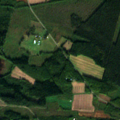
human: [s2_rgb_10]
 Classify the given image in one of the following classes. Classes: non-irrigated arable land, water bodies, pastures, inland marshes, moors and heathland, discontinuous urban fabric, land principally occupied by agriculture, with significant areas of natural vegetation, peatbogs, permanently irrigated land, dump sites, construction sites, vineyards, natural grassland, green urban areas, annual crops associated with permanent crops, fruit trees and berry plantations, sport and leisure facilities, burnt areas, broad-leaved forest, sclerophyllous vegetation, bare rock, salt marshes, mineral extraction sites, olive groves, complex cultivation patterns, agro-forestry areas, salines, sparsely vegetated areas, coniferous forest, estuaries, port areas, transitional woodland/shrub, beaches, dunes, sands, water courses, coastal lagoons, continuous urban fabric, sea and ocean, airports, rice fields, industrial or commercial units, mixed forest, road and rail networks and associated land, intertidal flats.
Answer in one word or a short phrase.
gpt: non-irrigated arable land, land principally occupied by agriculture, with significant areas of natural vegetation, coniferous forest, mixed forest, transitional woodland/shrub, water bodies